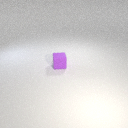
small purple rubber cube